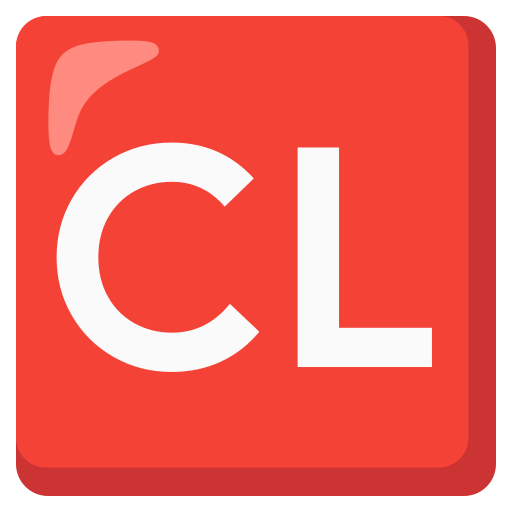
Emoji: 🆑